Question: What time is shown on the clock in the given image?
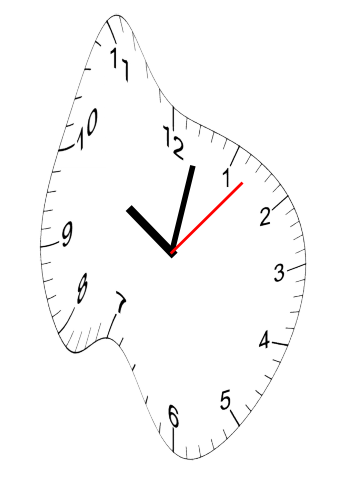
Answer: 10:02:07